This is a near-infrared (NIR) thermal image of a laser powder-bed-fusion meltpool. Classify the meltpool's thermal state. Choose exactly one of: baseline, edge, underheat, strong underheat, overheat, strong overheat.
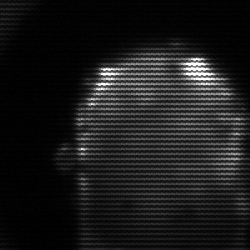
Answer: baseline